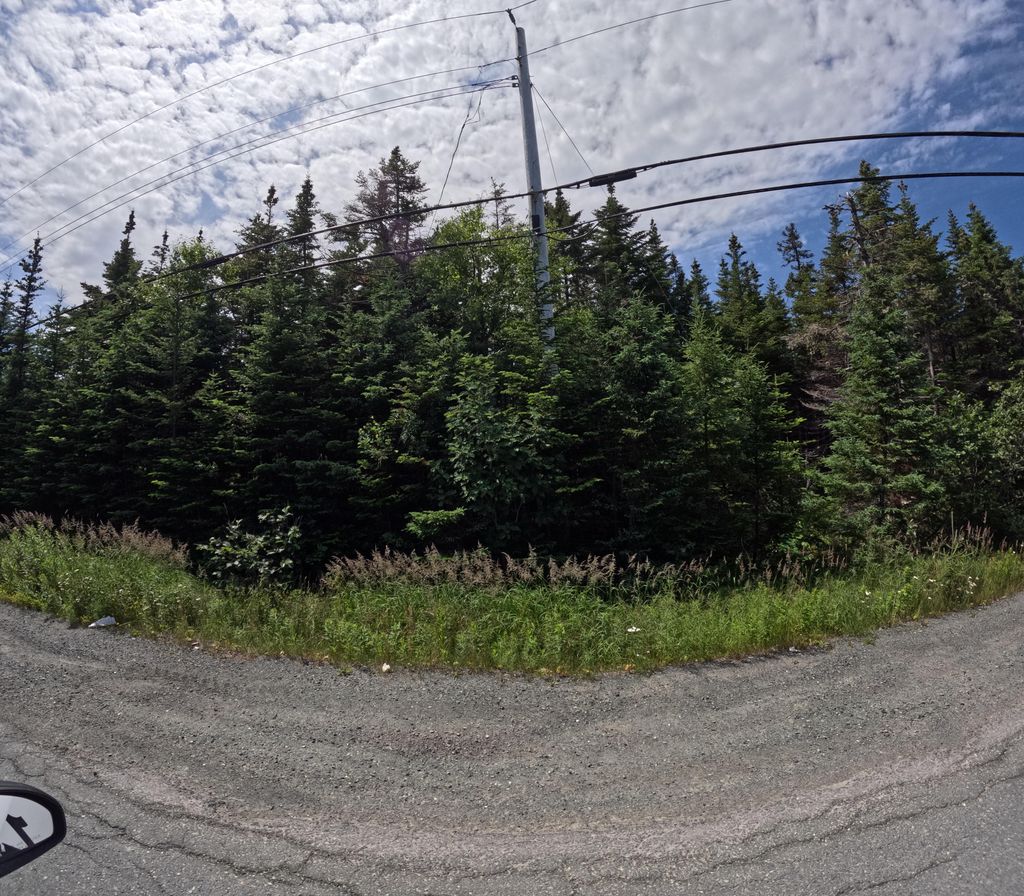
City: st_johns